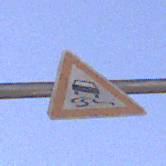
Verkehrszeichen: SchleuderOderRutschgefahr
Umgebung: Outdoor, Nature
Tageszeit: Midday
Wetter: Clear
Licht: Natural
Jahreszeit: NotSpecified
Kontrast: HighContrast